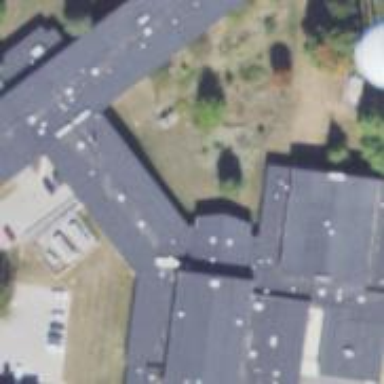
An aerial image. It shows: School building.